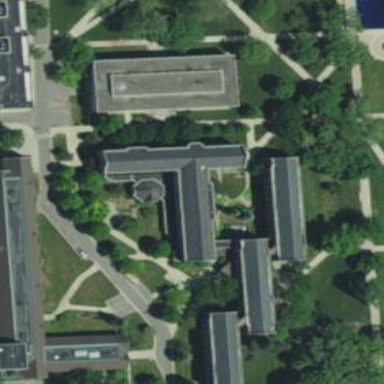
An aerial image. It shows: University building.